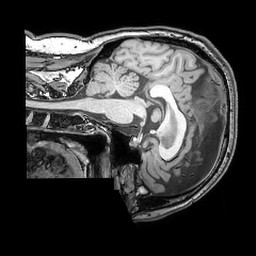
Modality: T1w
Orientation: sagittal
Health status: ill
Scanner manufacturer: philips
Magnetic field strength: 3 T
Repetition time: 0.007 s
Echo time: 0.0035 s